Field crop: maize
Growth stage: 2
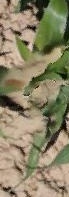
Species: maize